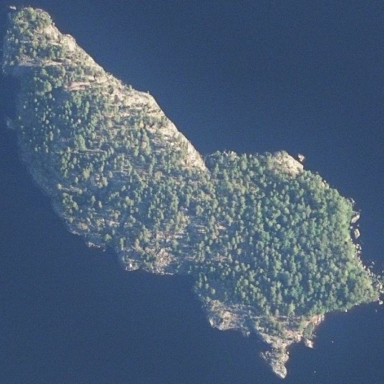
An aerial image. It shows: Islet surrounded by woodland.